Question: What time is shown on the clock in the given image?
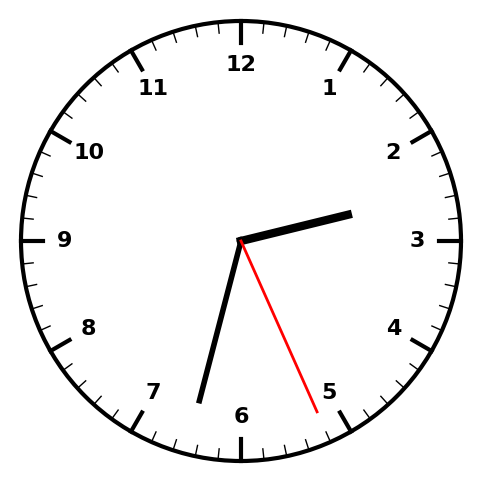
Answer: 02:32:26